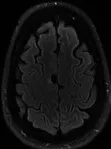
MRI of the brain after the lesionectomy. (C) Twelve months after onset of EPC, T1 postcontrast sequence shows no contrast enhancement around the area of encephalomalacia.
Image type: radiology (mri)